Interaction volume radius: 5 \u00c5
Interaction volume height: 15 \u00c5
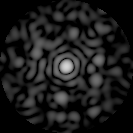
Disorder parameter: 0.7637